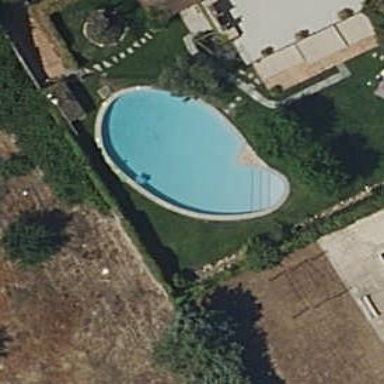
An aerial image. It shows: Swimming pool located in leisure land.